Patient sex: F
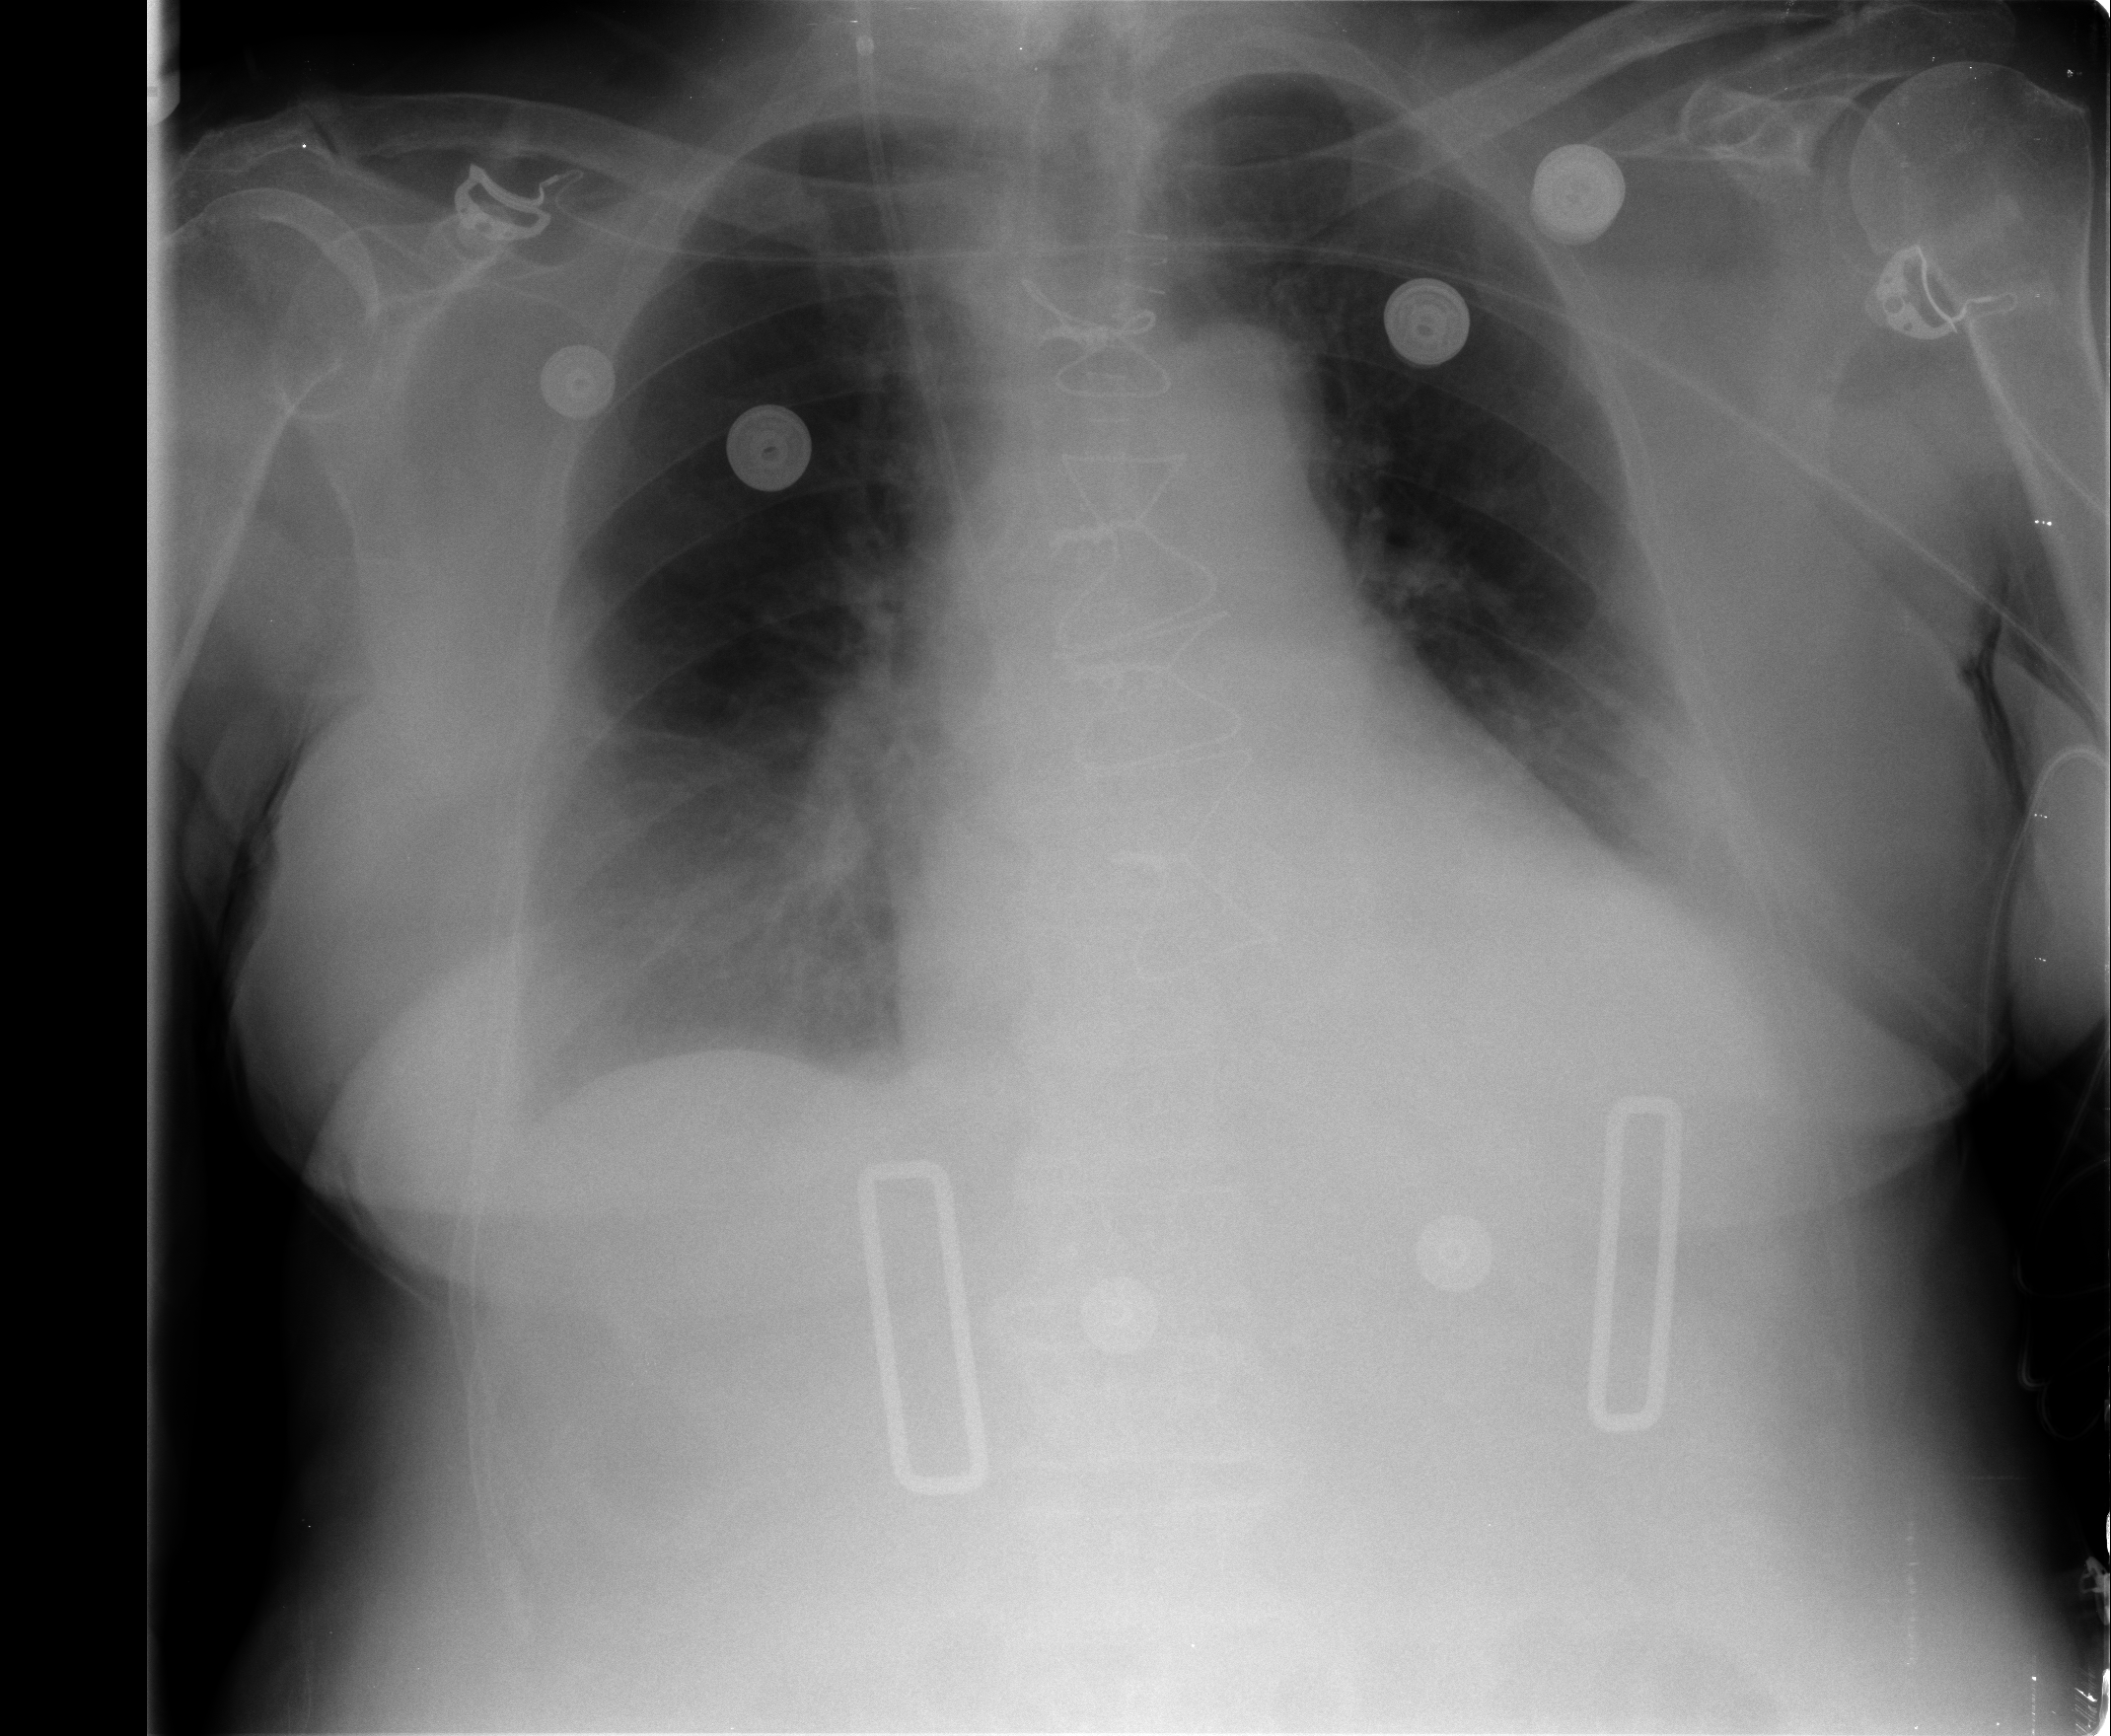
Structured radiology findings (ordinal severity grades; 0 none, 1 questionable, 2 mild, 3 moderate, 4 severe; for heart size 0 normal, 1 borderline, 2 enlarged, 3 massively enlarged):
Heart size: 0
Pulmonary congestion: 0
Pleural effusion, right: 2
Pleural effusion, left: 2
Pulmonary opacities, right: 1
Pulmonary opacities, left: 0
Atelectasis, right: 2
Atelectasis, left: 2